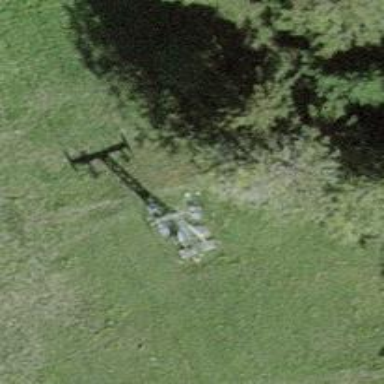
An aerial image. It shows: Pylon for aerialway.